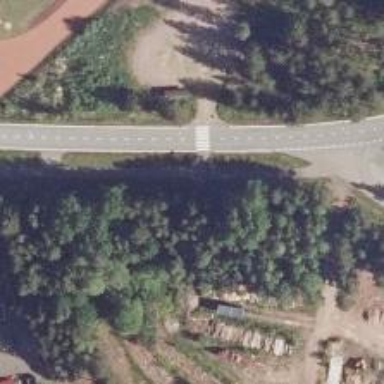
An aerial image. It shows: Cycleway.